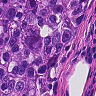
Metastatic tissue present: yes